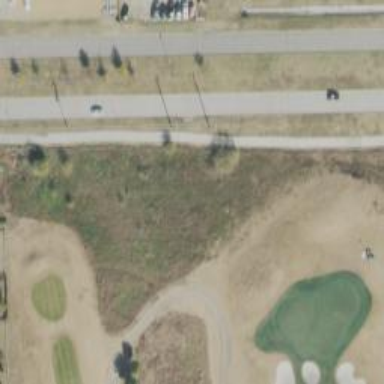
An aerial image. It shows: Area with grass used as rough in golf course.